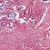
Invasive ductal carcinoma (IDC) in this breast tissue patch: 1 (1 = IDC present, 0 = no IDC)